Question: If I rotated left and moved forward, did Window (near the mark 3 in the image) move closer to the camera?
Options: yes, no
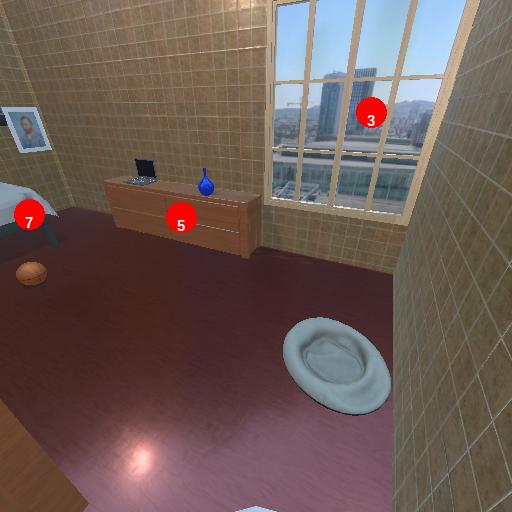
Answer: yes